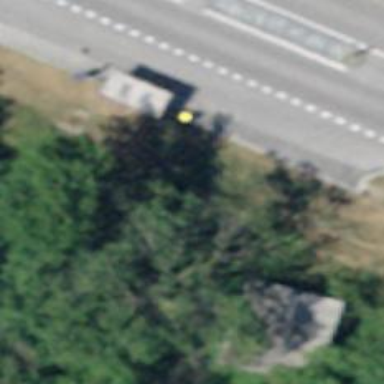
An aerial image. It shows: Bus stop with sheltered platform for public transport.